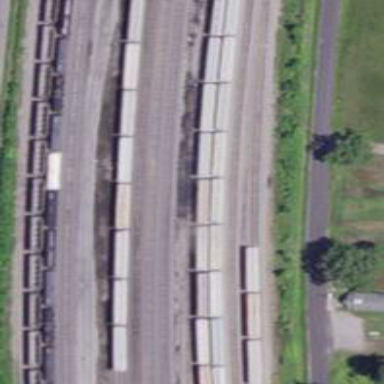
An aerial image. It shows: Railway yard used for servicing trains.